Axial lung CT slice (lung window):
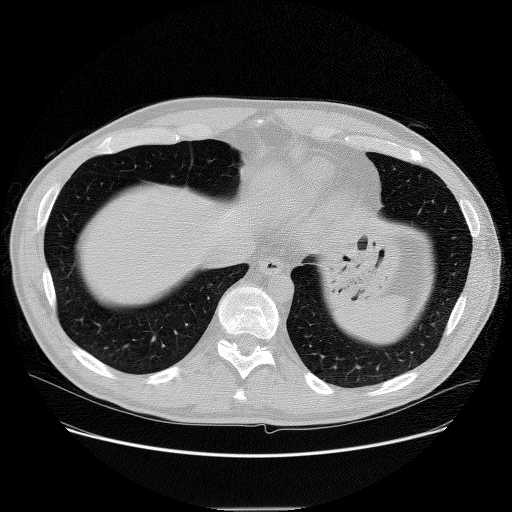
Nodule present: no